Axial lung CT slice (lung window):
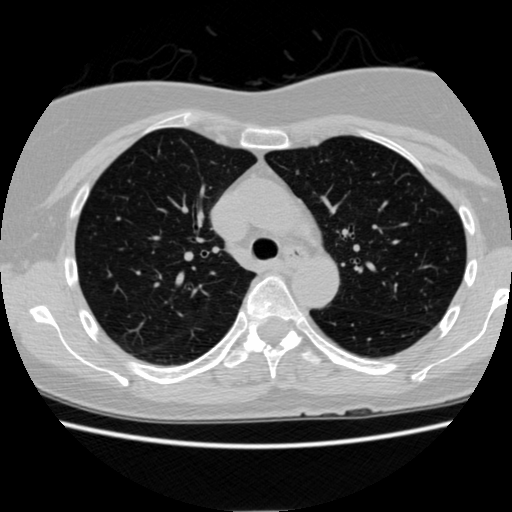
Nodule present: no